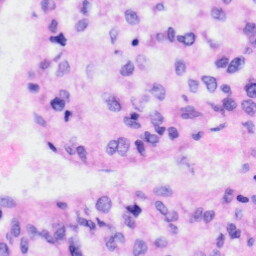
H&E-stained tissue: Liver